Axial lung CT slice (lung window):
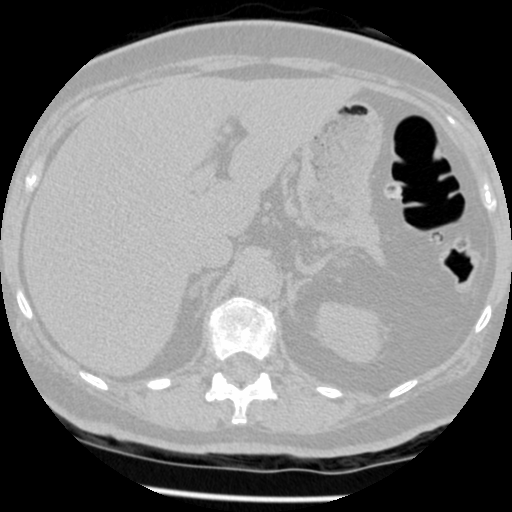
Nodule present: no